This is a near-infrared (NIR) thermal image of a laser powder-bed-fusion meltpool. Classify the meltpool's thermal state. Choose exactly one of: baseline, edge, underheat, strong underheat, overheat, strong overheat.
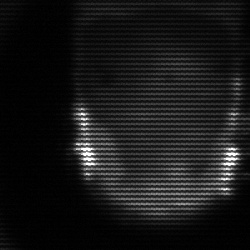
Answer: baseline